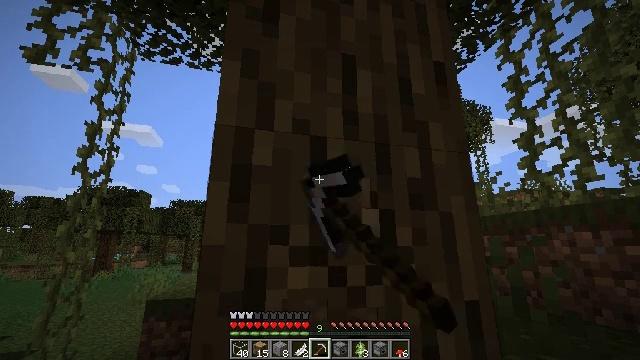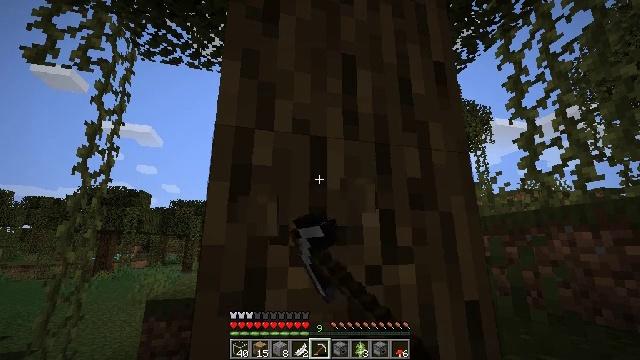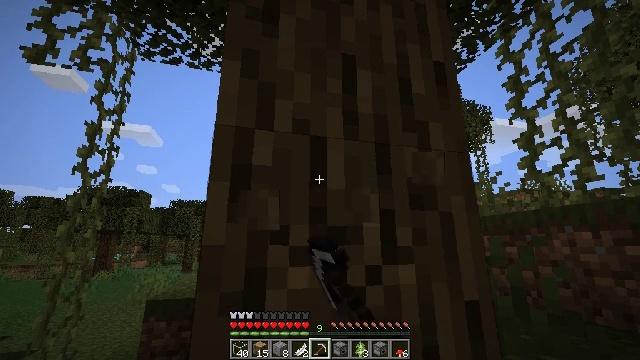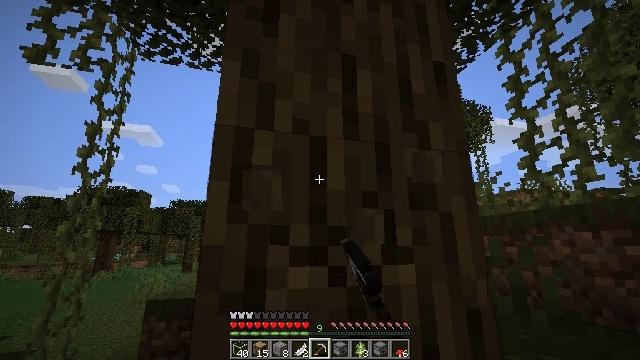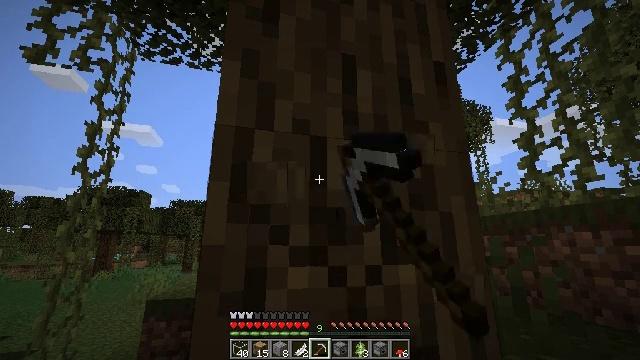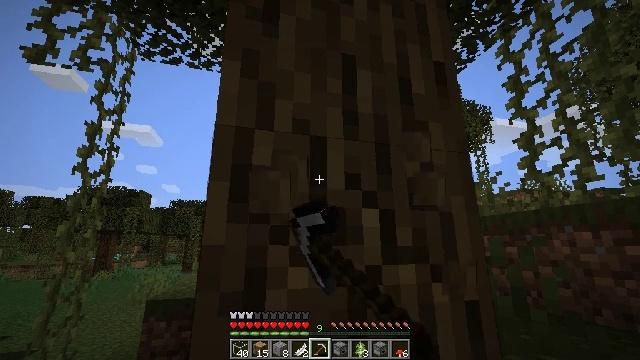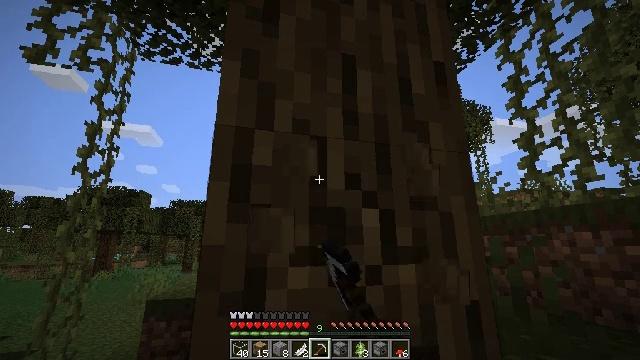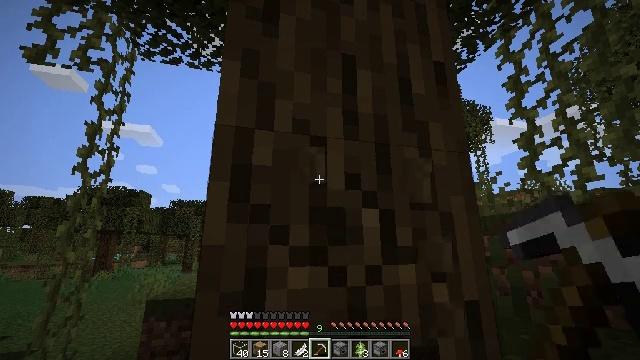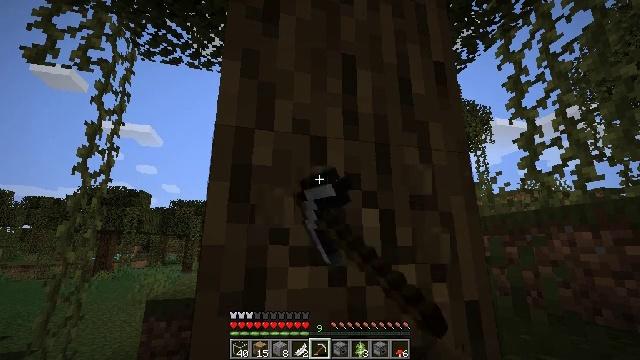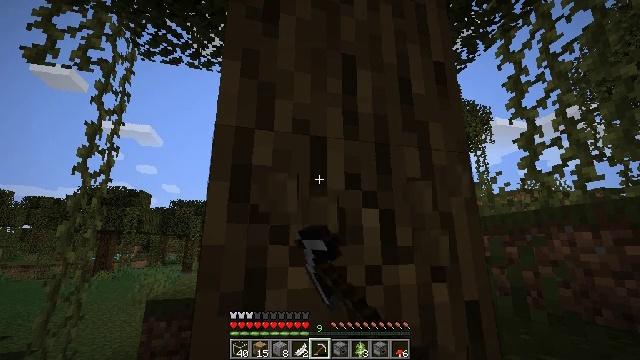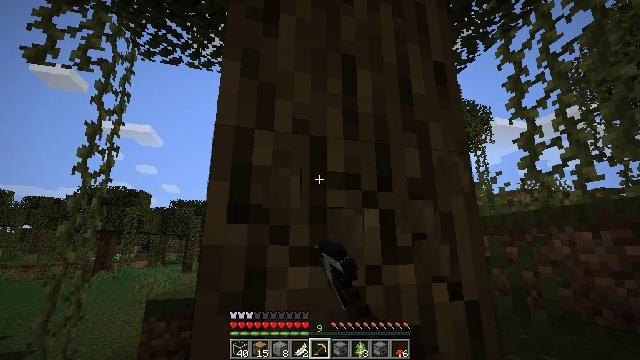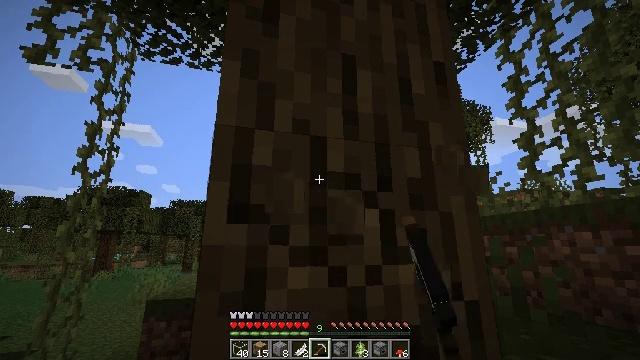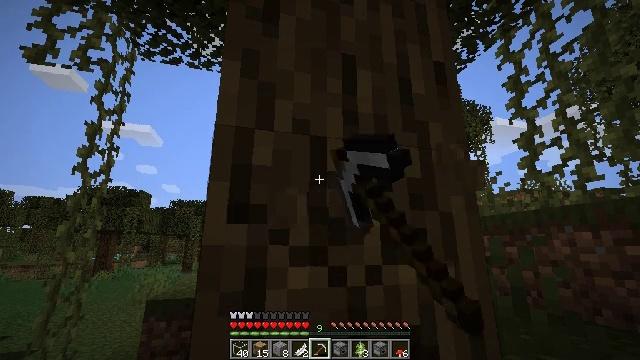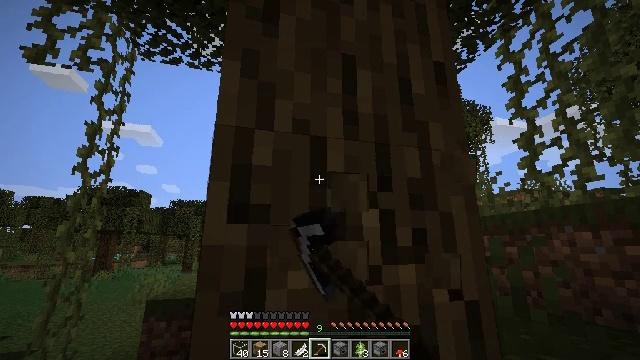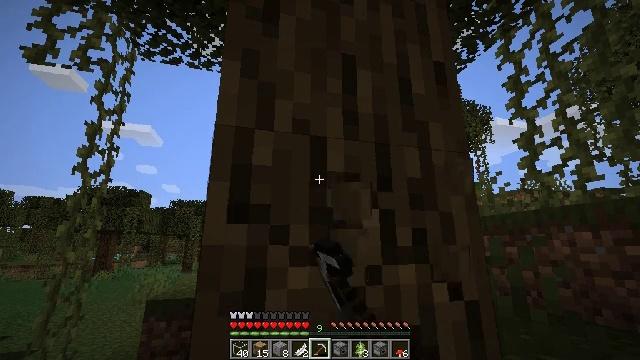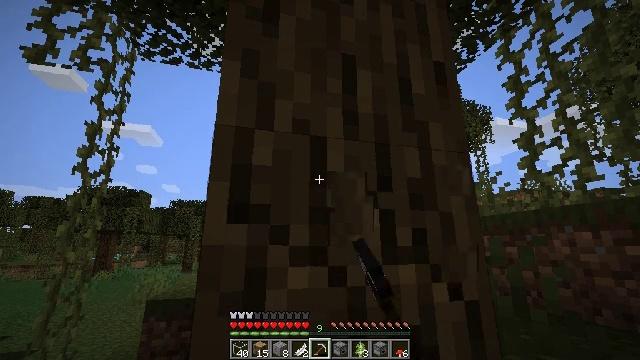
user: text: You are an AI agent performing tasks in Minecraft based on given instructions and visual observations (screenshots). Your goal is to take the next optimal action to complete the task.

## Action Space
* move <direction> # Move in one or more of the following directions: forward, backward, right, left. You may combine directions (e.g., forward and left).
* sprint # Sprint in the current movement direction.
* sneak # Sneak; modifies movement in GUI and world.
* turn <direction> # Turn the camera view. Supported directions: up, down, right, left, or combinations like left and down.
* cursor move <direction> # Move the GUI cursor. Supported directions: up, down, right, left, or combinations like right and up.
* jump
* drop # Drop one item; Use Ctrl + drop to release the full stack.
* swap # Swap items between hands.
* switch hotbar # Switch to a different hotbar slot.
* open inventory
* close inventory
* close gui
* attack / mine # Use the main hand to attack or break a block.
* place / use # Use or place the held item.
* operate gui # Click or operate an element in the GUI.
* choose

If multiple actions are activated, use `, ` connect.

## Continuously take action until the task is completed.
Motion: motion action
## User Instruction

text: Break the tree to get oak logs.
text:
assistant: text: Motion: attack / mine
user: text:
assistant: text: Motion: attack / mine
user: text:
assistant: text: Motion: attack / mine
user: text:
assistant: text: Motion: attack / mine
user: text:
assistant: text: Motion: attack / mine
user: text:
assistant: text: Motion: attack / mine
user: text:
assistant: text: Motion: attack / mine
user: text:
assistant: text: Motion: attack / mine
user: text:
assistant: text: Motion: attack / mine
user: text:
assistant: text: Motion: attack / mine
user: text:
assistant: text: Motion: attack / mine
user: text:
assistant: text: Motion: attack / mine
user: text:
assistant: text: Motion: attack / mine
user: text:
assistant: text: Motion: attack / mine
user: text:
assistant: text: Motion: attack / mine
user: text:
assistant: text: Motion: attack / mine
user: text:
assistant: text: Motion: attack / mine
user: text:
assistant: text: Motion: attack / mine
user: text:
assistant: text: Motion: attack / mine
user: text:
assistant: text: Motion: attack / mine
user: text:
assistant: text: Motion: attack / mine
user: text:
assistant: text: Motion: attack / mine
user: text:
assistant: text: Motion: attack / mine
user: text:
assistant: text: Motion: attack / mine
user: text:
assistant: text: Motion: attack / mine
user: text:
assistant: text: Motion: attack / mine
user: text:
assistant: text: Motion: attack / mine
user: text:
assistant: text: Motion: attack / mine
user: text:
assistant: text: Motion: attack / mine
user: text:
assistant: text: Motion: attack / mine